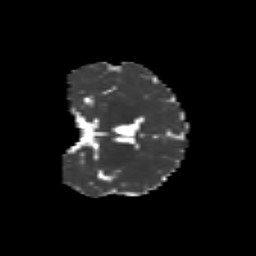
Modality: MD
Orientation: coronal
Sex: male
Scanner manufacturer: siemens
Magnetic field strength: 3 T
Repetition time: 5 s
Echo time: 0.071 s